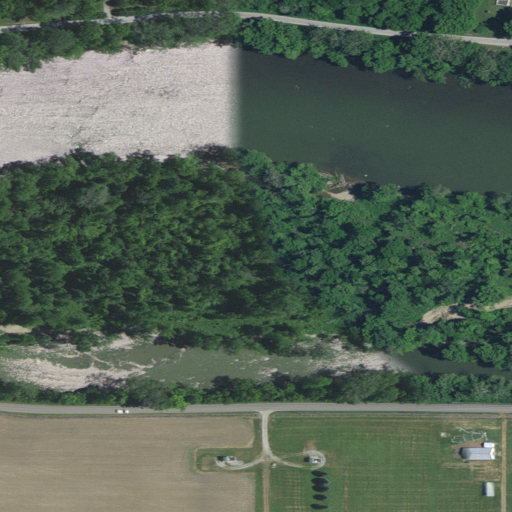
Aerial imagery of island in Indiana named Sebastian Island containing open water, deciduous forest, open development, herbaceous wetlands, low intensity development, cultivated crops, pasture, medium intensity development, woody wetlands, and grassland